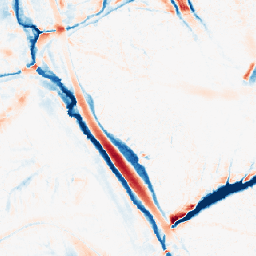
Category: morphological
Decomposition family: morphological_ellipse
Decomposition parameters: operation: average
width: 20
height: 30
Upsampling method: nearest
Upsampling parameters: scale: 4
Upsampling scale: 4